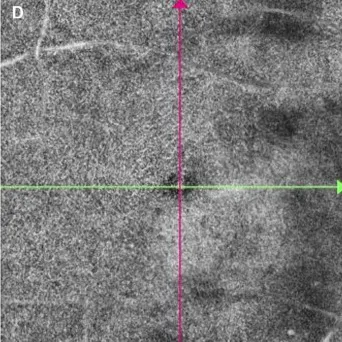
Swept-Source Optical Coherence Tomography Angiography (SS-OCTA) examinations of the right eye at initial presentation. (D)
Enface SS-OCTA structural images of DCP layer. (A-D) showed no obvious abnormality correlated with lymphoma.
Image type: ophthalmic_imaging (ophthalmic_angiography)